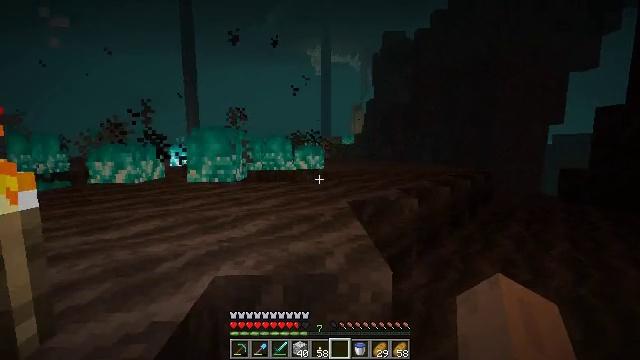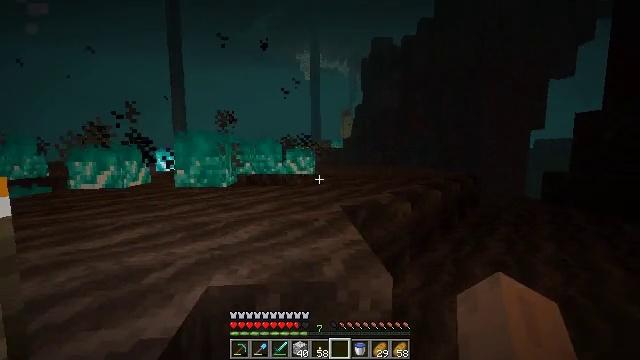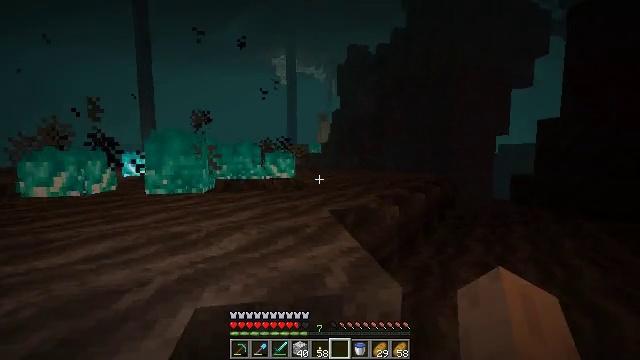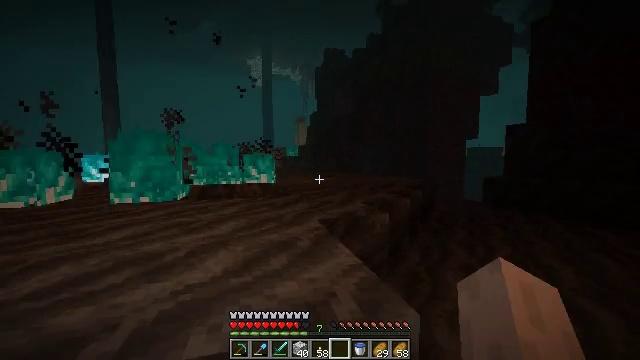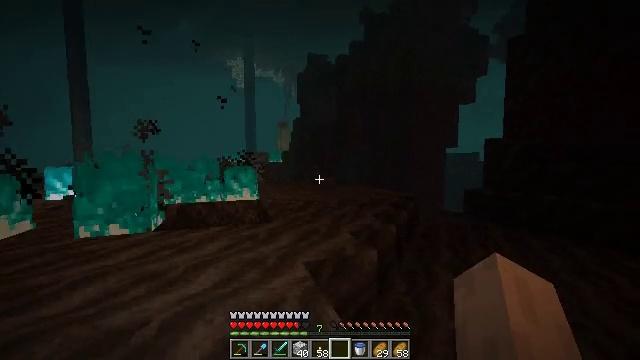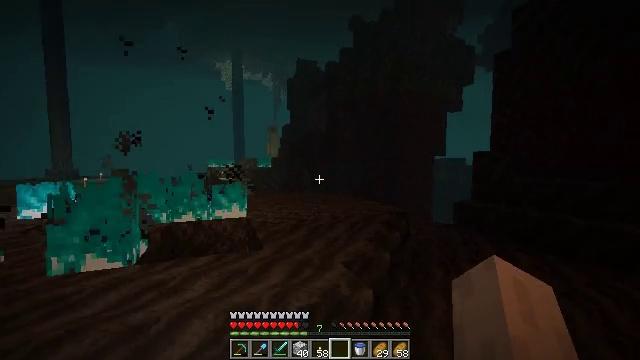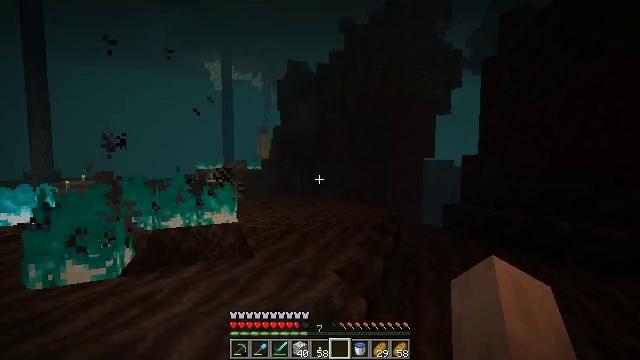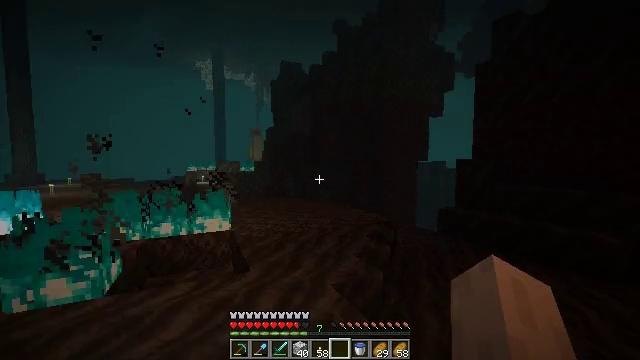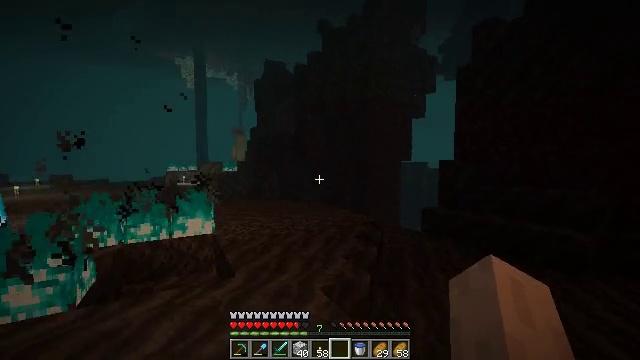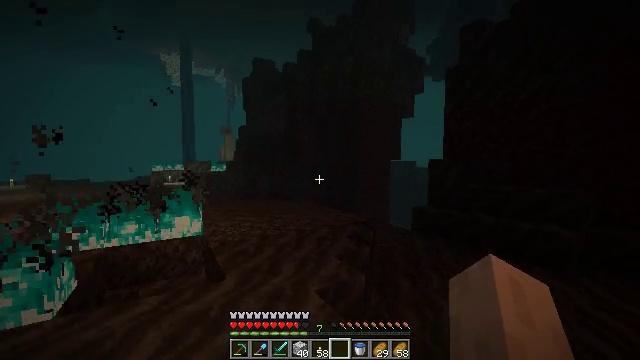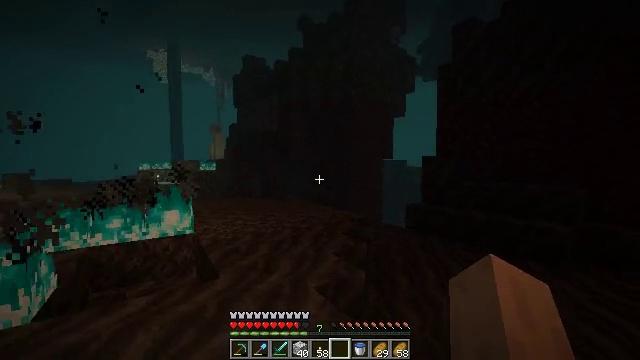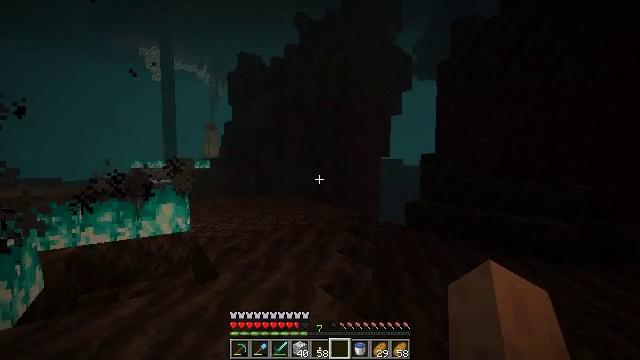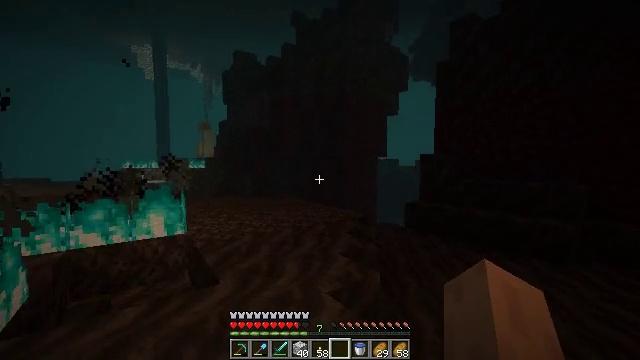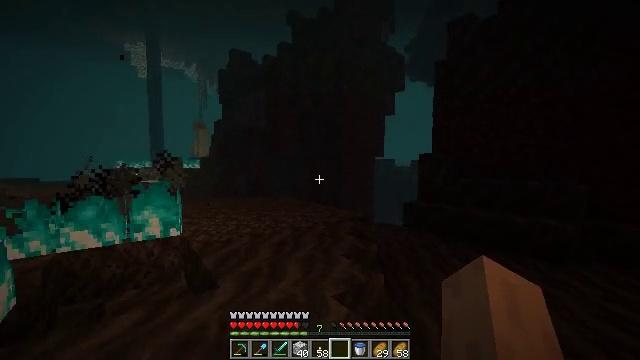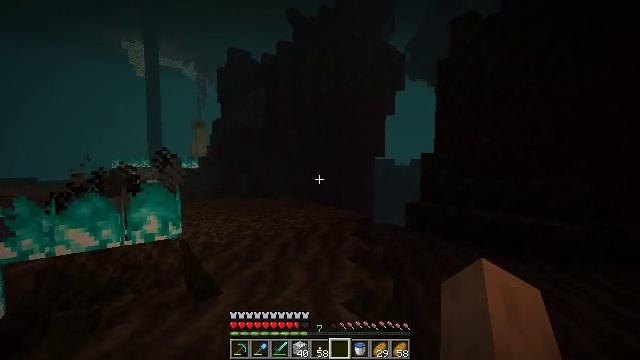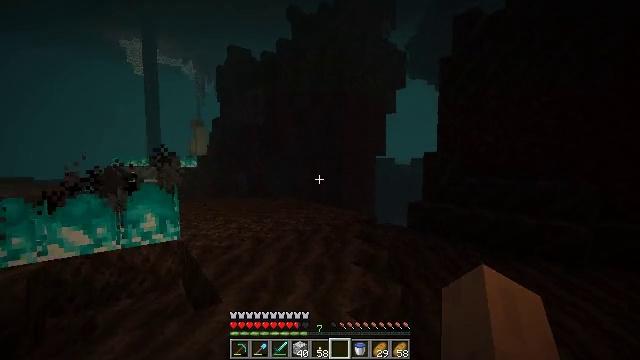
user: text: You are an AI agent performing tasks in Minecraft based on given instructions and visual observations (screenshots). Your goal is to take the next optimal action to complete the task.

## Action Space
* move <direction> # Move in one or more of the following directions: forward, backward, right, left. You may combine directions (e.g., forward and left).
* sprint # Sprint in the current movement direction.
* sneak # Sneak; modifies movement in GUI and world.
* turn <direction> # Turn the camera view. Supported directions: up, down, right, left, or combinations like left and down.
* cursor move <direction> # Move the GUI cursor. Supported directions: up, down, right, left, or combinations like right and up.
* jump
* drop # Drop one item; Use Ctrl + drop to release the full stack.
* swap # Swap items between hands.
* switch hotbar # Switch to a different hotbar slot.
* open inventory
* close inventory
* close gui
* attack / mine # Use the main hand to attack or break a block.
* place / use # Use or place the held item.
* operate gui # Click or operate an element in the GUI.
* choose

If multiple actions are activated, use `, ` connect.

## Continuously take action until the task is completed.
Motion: motion action
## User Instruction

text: Break the block holding the soul fire.
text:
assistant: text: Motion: move forward and move left, turn right
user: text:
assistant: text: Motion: move forward and move left, turn right
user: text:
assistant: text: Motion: move forward and move left, turn right, jump
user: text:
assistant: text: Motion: move forward and move left, turn right, jump
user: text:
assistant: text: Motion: move forward and move left, turn right, jump
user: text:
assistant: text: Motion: move forward and move left, turn right, jump
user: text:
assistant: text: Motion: move forward and move left, turn right, jump
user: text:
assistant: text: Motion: move forward and move left, turn right, jump
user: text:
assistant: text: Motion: move forward and move left, turn right
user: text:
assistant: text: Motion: move forward and move left, turn right
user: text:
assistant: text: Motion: move forward and move left, turn right
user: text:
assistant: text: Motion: move forward and move left, turn right
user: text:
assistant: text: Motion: move forward and move left, turn right
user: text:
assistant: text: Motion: move forward
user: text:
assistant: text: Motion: move forward
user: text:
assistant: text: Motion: move forward
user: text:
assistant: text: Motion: move forward
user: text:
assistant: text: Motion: move forward
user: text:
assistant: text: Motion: move forward
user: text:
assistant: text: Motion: move forward
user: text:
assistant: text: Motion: move forward
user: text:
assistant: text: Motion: move forward, turn left and down
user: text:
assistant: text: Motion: move forward, turn left and down
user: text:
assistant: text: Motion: move forward, turn left and down
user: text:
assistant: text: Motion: move forward, turn left and down
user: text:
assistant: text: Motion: move forward
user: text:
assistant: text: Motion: move forward, turn down
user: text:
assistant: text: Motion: move forward, turn left
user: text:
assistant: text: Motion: move forward
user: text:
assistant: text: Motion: move forward